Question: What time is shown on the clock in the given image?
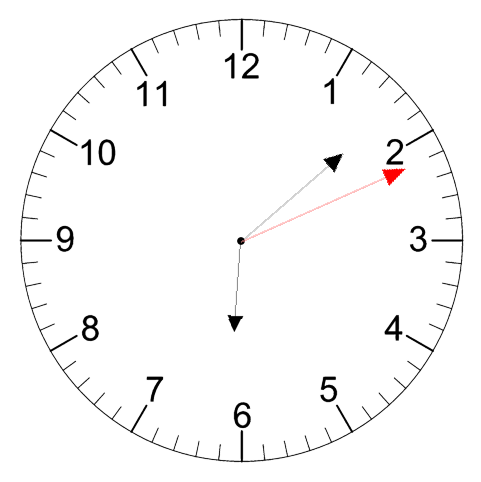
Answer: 06:08:11